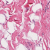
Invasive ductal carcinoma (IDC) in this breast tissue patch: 0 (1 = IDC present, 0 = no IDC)